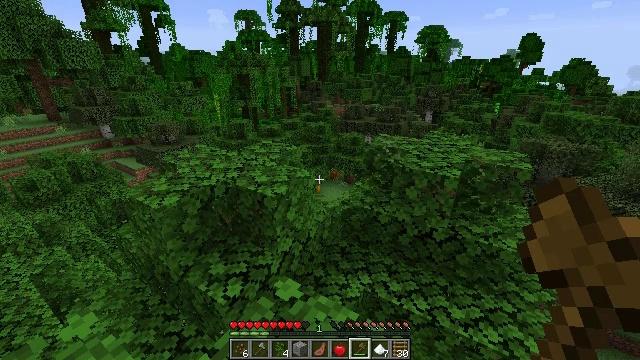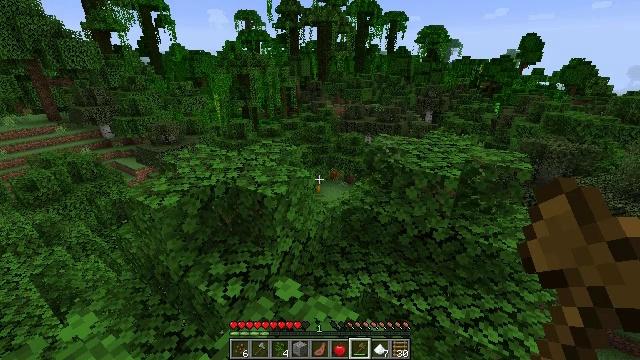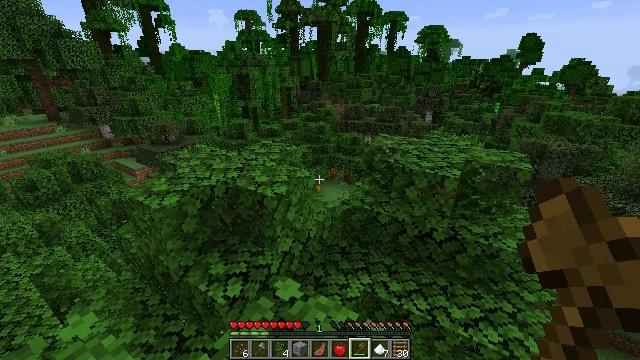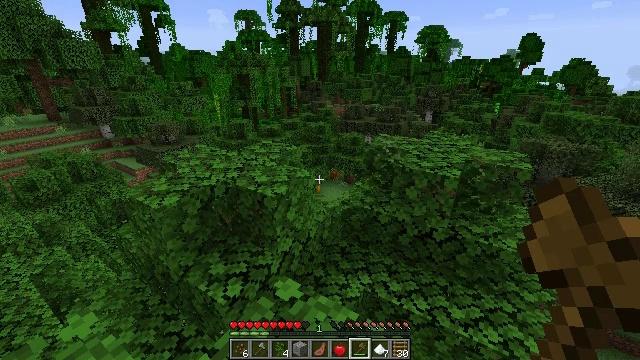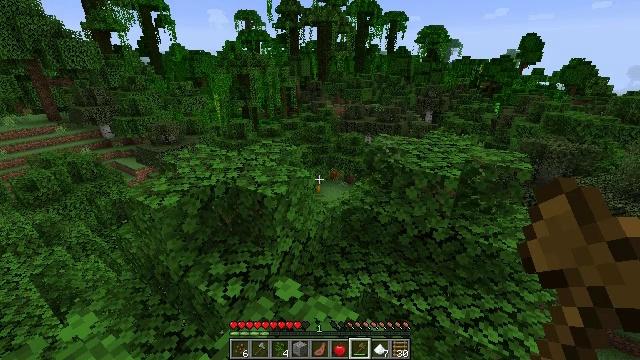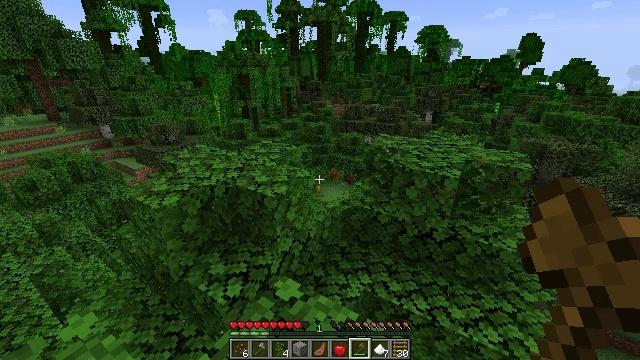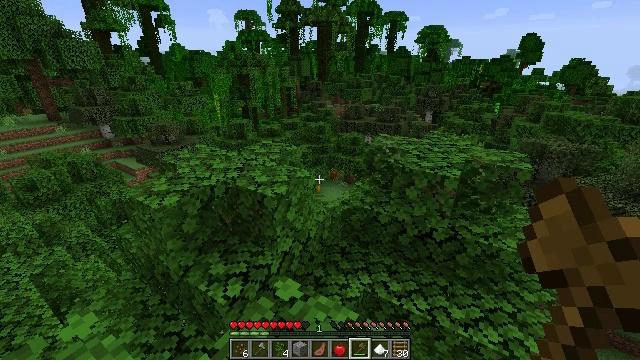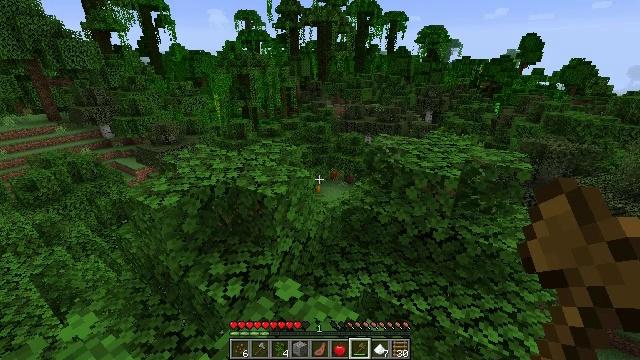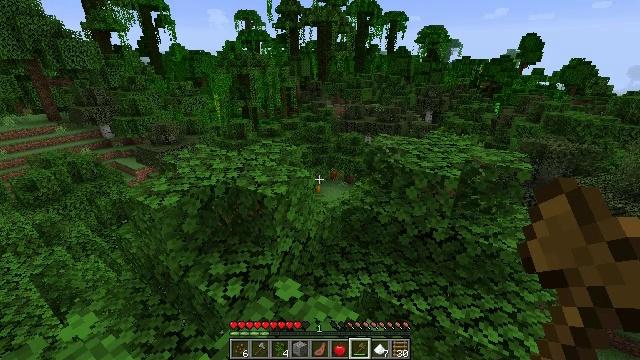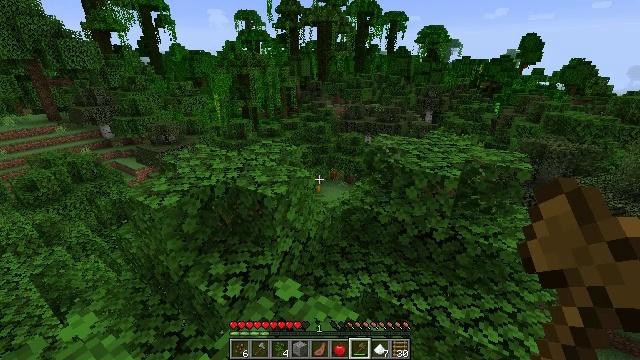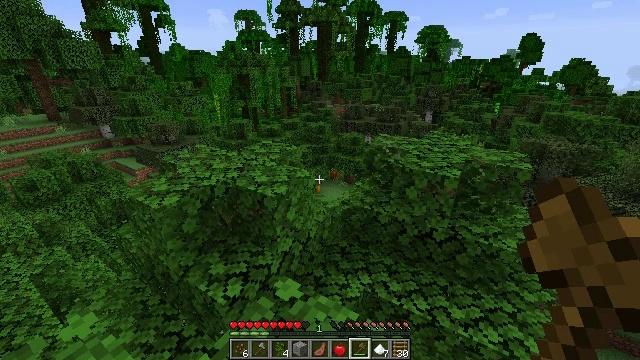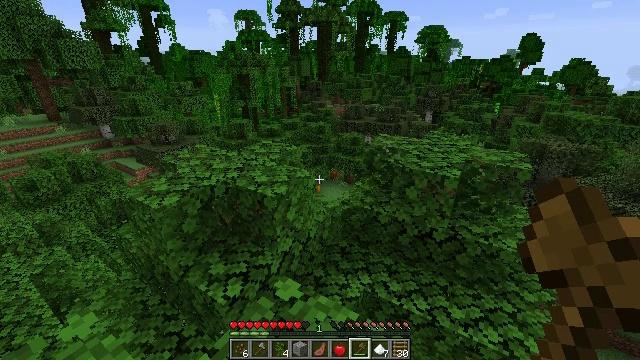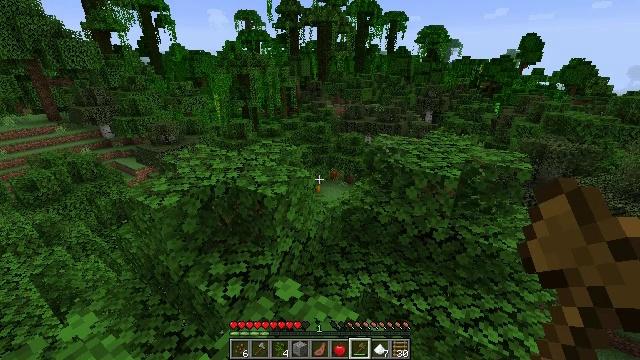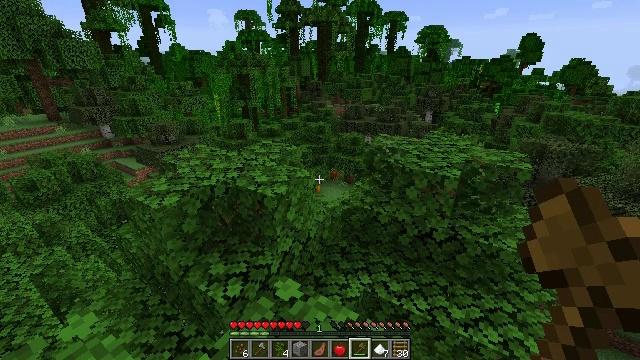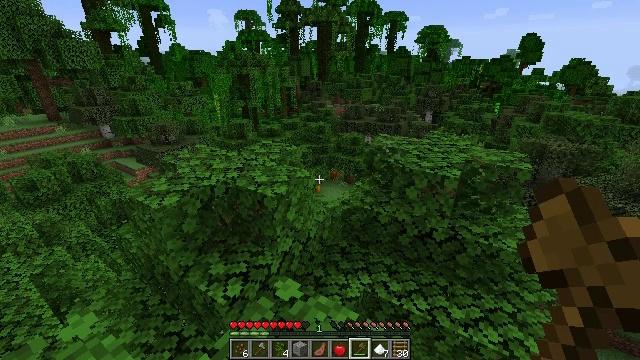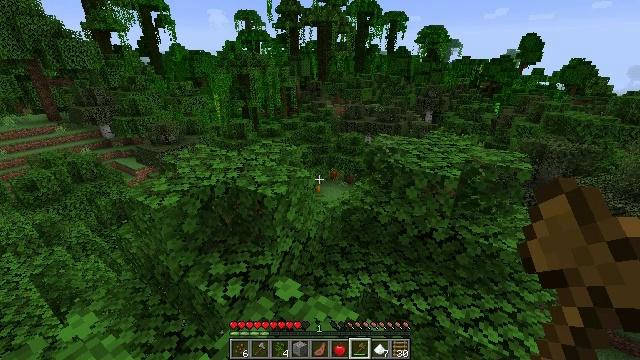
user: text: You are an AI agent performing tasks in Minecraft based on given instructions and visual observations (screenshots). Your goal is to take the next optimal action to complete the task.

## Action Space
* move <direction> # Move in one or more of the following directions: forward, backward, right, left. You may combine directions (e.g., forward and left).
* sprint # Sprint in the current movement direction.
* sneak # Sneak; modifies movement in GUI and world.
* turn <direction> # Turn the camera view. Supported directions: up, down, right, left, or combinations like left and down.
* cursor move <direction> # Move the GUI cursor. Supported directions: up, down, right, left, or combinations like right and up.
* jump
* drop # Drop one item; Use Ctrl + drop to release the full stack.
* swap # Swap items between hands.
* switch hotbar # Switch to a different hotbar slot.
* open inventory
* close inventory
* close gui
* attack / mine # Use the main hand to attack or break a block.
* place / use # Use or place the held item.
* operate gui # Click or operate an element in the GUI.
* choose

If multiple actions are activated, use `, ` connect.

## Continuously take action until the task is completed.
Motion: motion action
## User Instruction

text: Attack the pumpkin to gather it.
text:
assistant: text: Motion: no_op
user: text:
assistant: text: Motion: no_op
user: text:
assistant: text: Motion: no_op
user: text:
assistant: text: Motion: no_op
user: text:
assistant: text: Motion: no_op
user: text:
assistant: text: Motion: no_op
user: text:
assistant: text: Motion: no_op
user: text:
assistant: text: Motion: no_op
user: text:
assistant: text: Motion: no_op
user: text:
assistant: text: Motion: no_op
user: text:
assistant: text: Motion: no_op
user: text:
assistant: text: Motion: no_op
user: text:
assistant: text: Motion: no_op
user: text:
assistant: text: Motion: no_op
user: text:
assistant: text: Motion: no_op
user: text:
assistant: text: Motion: no_op
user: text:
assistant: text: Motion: no_op
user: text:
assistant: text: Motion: no_op
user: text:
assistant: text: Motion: no_op
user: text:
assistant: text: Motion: no_op
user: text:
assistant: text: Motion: no_op
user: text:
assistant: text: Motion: no_op
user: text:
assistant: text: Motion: no_op
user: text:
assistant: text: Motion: no_op
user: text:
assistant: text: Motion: no_op
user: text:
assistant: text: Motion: no_op
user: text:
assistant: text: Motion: no_op
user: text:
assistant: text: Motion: no_op
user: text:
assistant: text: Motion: no_op
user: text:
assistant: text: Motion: no_op